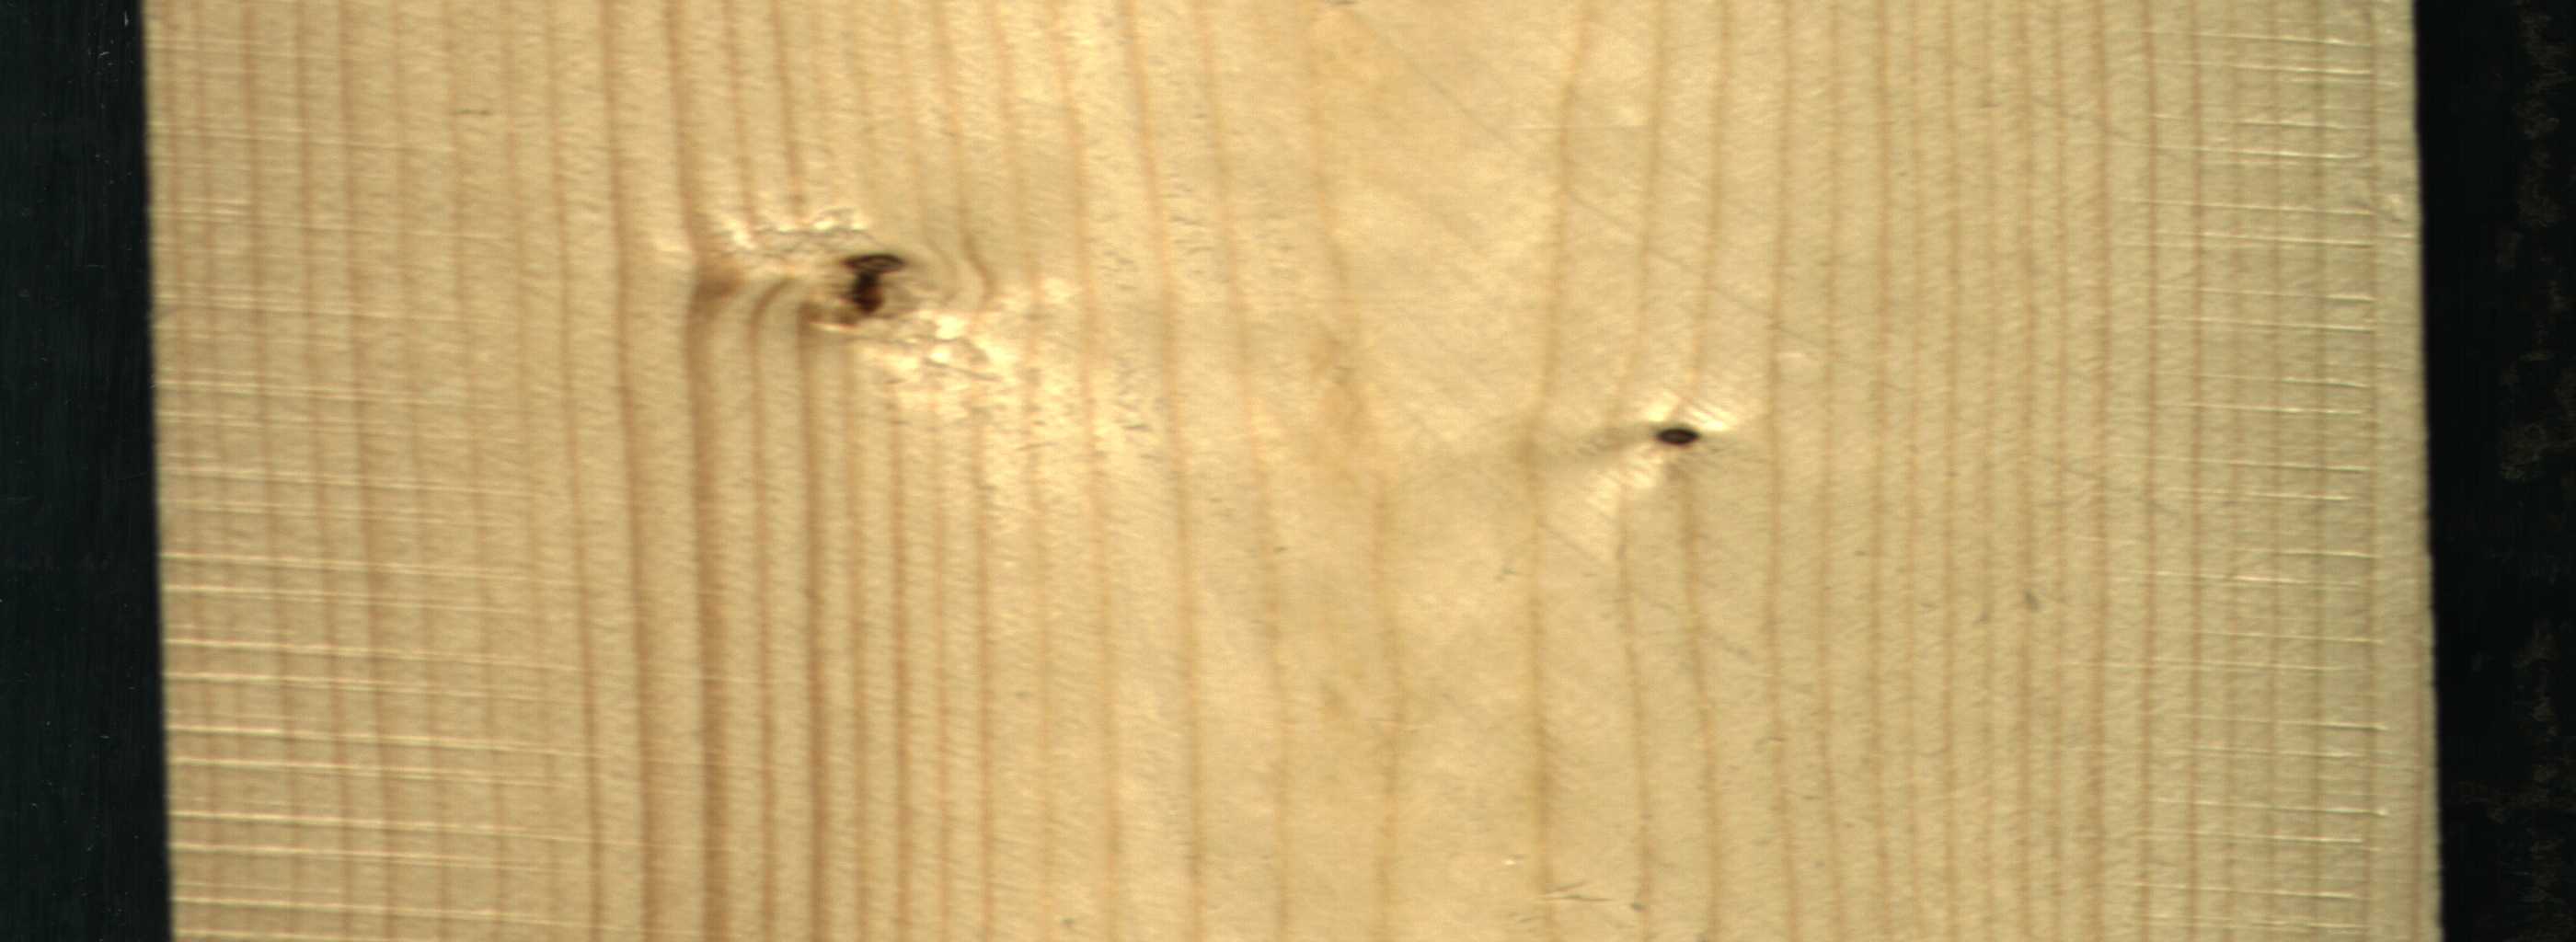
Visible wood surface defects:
Dead_Knot
Dead_Knot
Dead_Knot